Question: For some reason, when I compile this simple code, an error pops up. (If I had 10 rep I would post it) It basically says (File Directory) uses unchecked or unsafe operations. Recompile with -Xlint: unchecked for details. I experimented a little and it seems if I take away the 'Bin.add()' the error goes away. Can someone explain what I should do?

'''
import java.util.ArrayList;
public class Summoned_Bin
{
ArrayList Bin = new ArrayList();
Summoned_Bin()
{
}
void addToBin()
{
Summon summoned = new Summon();
int index = 0;
while (Bin.get(index) != null)
{
index++;
}
Bin.add(index , summoned ); //Without this it runs fine
}
}
'''
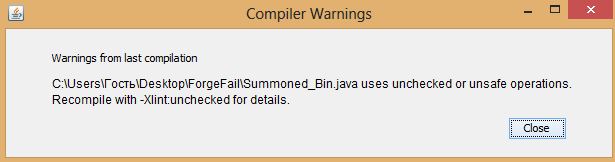
Answer: I think it wants you to type the list 'List<Summon> Bin = new ArrayList<Summon>();'
Three things to note:
Declare the type as 'List<Summon>' instead of 'ArrayList<Summon>' its best practice to use the interface, which will allow you to change the type at a later date.
The 'Summoned_Bin' class should follow Java naming standards, so 'SummonedBin' should be the name.
Also the name of the 'SummonedBin' object should follow Java naming standards, use 'bin' instead of 'Bin'.
'''
public class SummonedBin {
List<Summon> bin = new ArrayList<Summon>();
SummonedBin() {
}
void addToBin() {
Summon summoned = new Summon();
int index = 0;
while (bin.get(index) != null) {
index++;
}
bin.add(index, summoned);
}
}
'''